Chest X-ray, AP view. Patient: 49 years old, sex F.
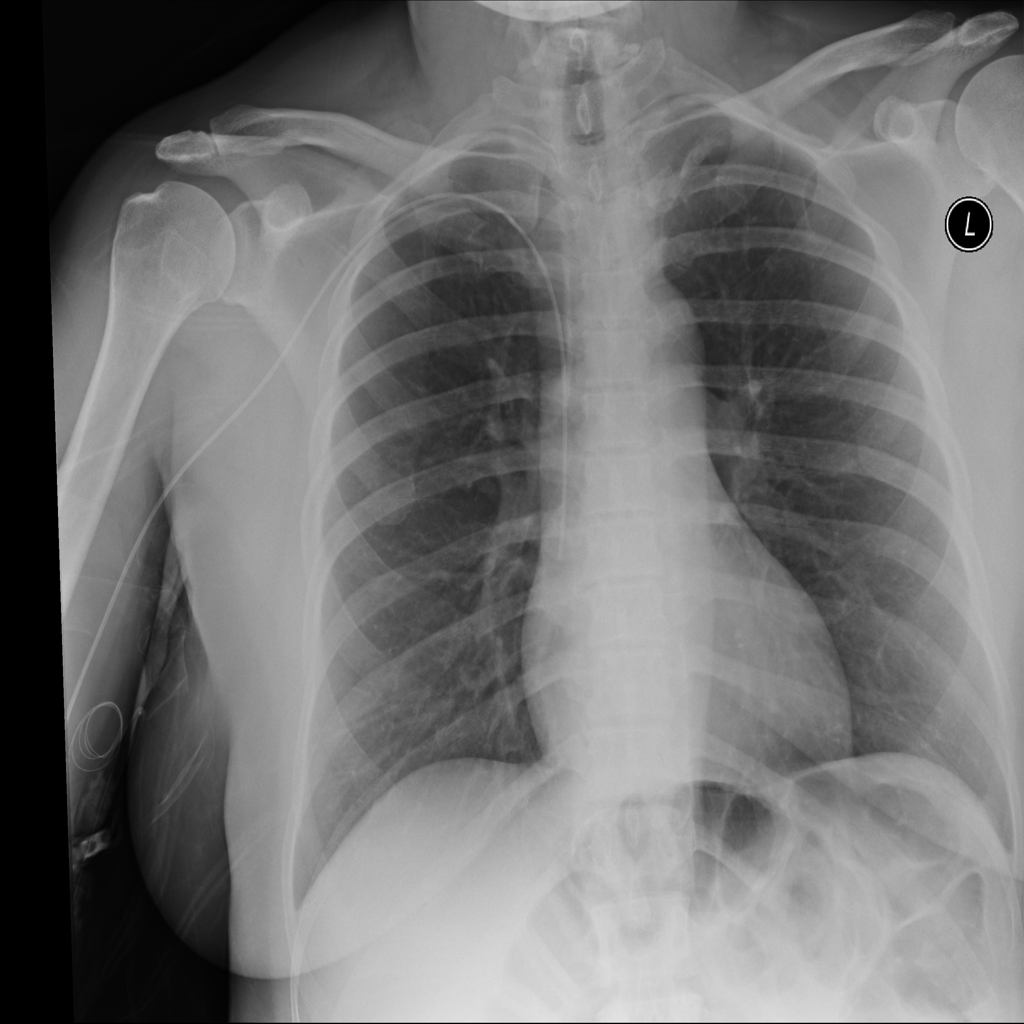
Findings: No Finding